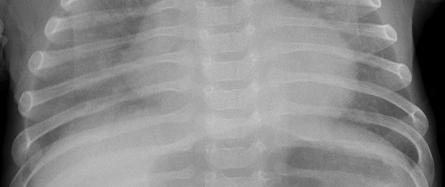
Diagnosis: PNEUMONIA